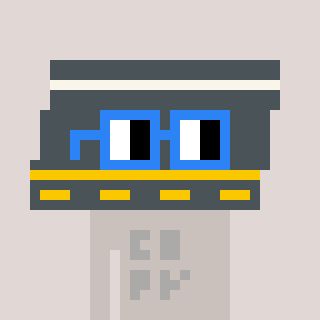
a pixel art character with square blue glasses, a road-shaped head and a foggrey-colored body on a warm background